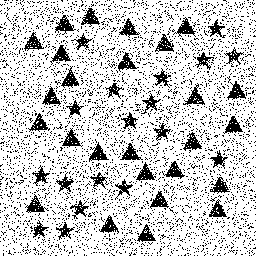
Squares: 0
Triangles: 26
Stars: 18
Total shapes: 44